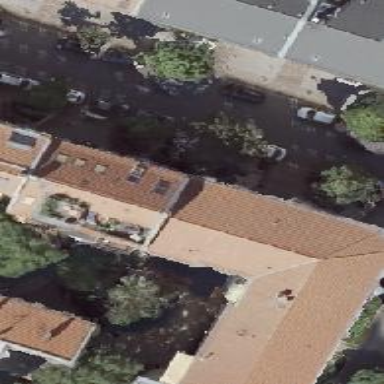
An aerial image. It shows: Gabled roof adorns the apartments building.